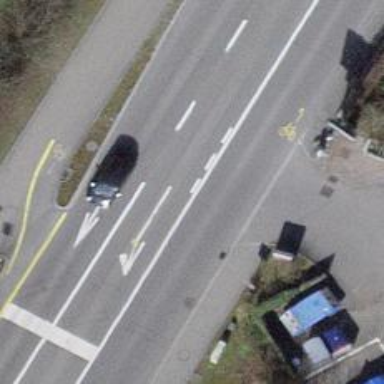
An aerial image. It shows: Secondary road with asphalt surface.